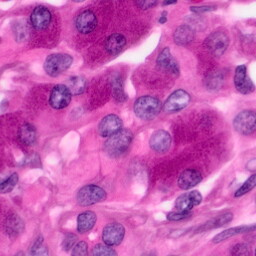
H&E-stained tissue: Pancreatic